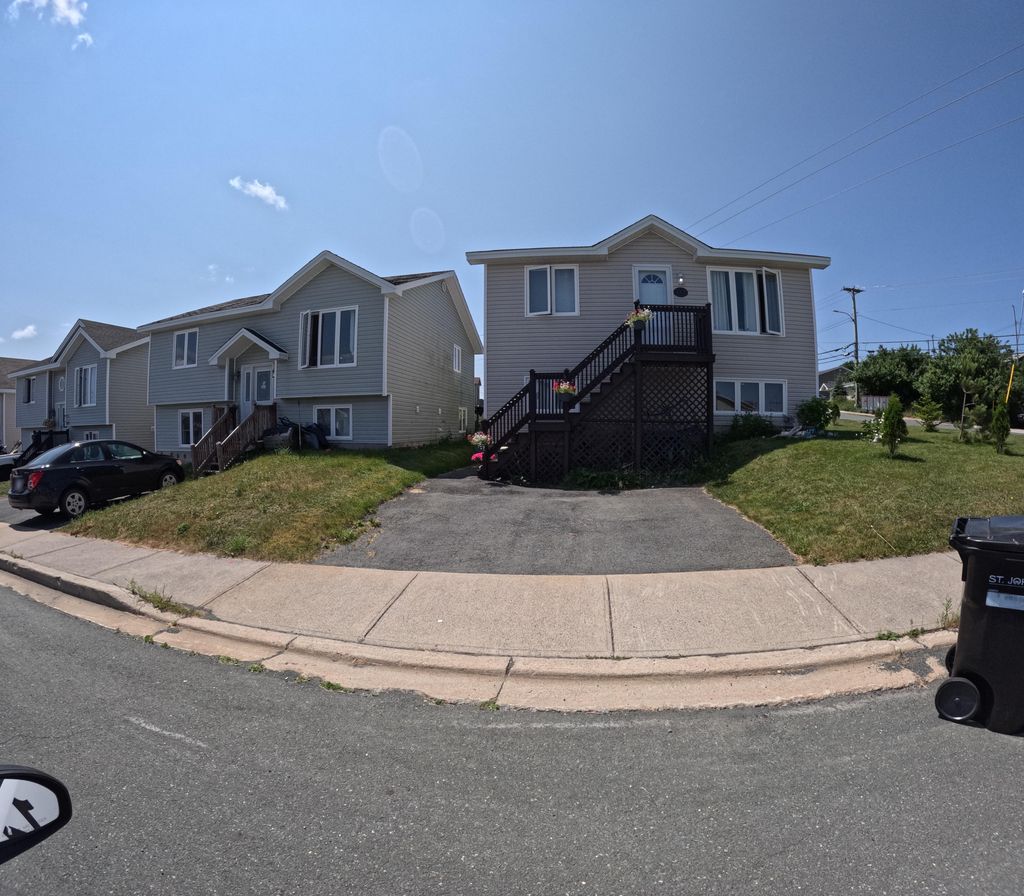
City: st_johns